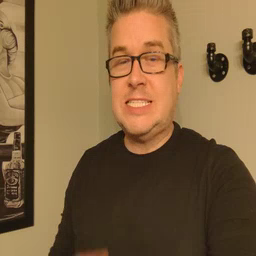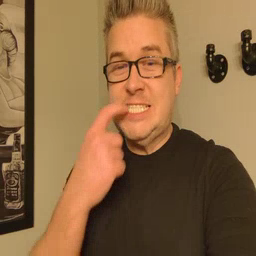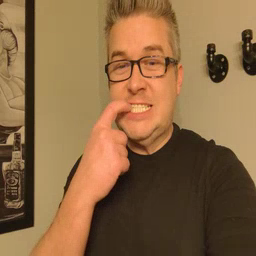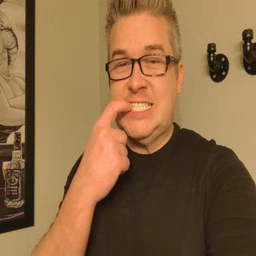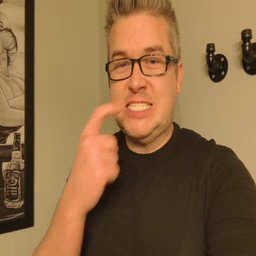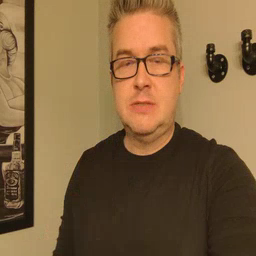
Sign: glasswindow